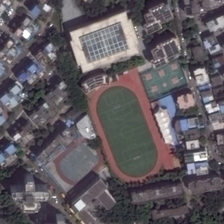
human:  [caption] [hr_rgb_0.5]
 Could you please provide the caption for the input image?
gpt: many buildings and some green trees are around a playground in a school .

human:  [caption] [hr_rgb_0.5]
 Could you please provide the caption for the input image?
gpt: many buildings and some green trees are around a playground in a school .

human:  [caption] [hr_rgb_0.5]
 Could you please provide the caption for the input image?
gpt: many buildings and some green trees are around a playground in a school .

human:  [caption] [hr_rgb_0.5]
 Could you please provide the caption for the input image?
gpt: many buildings and some green trees are around a playground in a school .

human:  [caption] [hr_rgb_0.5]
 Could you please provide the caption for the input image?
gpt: many buildings and some green trees are around a playground in a school .